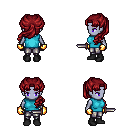
a pixel art fantasy rpg character, female body template, dark elf, purple skin, teal sleeveless shirt, metal pants, brunette princess hairstyle, gold gloves, black shoes, dagger, four views (front, back, left, right), 2x2 character sprite sheet, small pixel art, hard edges, no anti-aliasing